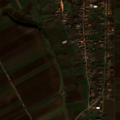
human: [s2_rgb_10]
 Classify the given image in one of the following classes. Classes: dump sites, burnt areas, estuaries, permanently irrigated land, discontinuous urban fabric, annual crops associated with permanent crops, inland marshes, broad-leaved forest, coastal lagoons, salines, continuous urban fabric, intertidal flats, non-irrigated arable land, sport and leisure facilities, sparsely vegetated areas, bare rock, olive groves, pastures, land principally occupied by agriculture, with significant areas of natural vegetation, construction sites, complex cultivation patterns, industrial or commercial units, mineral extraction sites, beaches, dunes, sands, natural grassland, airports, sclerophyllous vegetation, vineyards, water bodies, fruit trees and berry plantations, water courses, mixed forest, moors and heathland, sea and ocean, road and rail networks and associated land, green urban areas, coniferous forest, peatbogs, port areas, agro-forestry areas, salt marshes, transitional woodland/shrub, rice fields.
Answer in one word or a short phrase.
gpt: discontinuous urban fabric, non-irrigated arable land, complex cultivation patterns